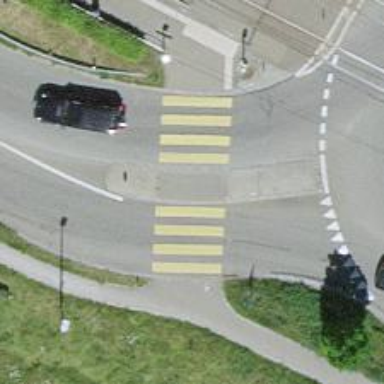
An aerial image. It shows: Primary highway with asphalt surface and designated cycle lane.